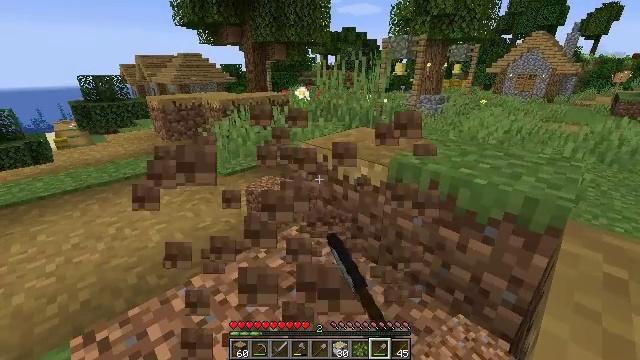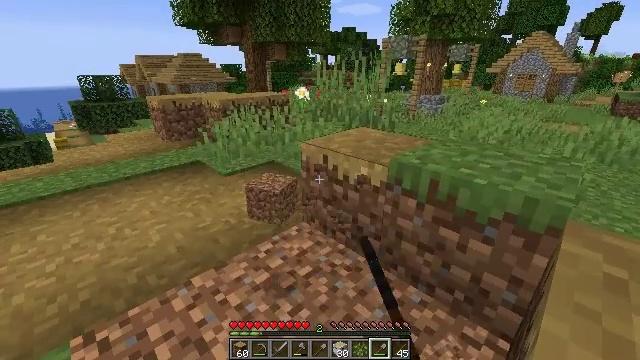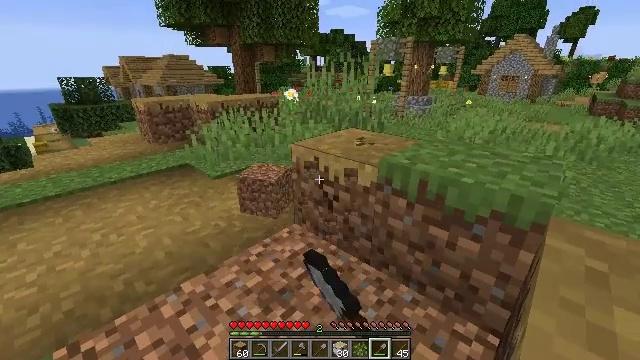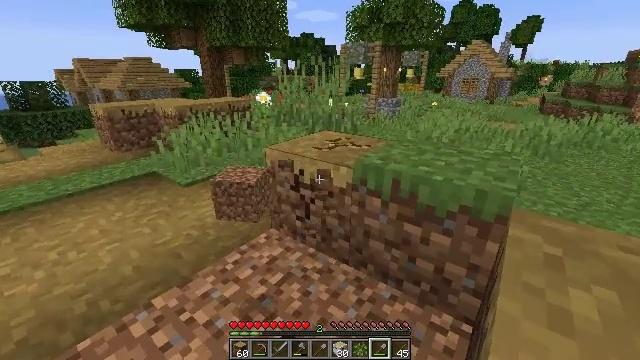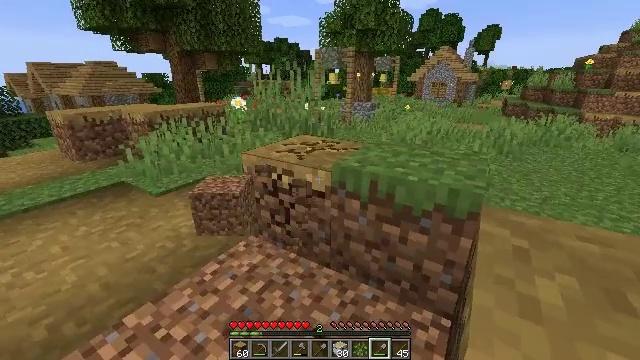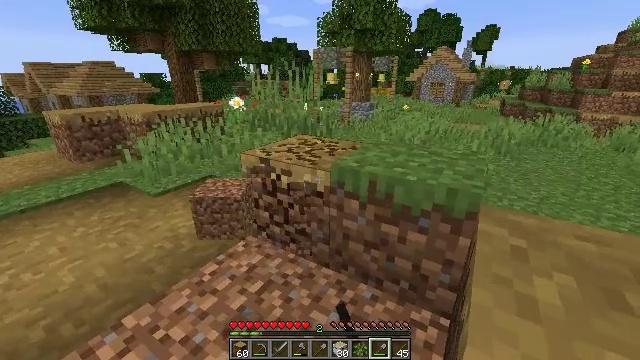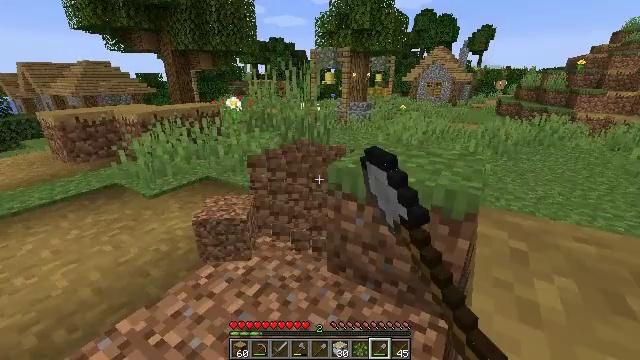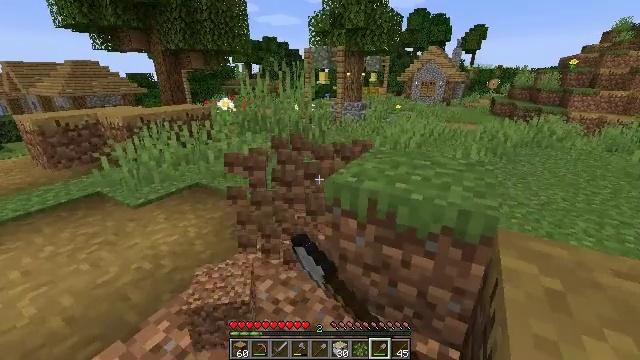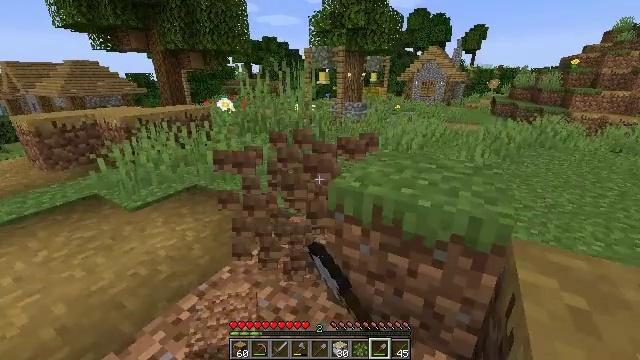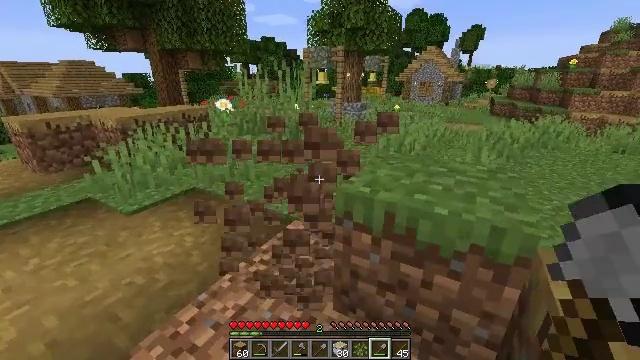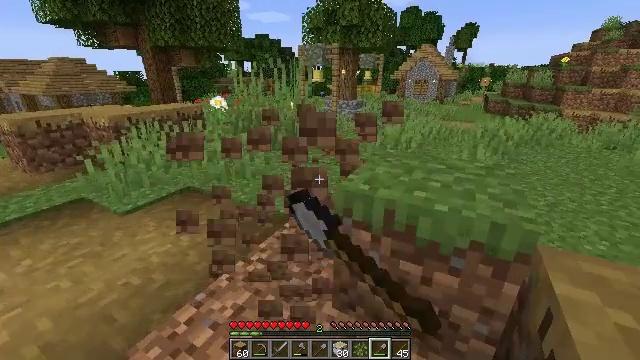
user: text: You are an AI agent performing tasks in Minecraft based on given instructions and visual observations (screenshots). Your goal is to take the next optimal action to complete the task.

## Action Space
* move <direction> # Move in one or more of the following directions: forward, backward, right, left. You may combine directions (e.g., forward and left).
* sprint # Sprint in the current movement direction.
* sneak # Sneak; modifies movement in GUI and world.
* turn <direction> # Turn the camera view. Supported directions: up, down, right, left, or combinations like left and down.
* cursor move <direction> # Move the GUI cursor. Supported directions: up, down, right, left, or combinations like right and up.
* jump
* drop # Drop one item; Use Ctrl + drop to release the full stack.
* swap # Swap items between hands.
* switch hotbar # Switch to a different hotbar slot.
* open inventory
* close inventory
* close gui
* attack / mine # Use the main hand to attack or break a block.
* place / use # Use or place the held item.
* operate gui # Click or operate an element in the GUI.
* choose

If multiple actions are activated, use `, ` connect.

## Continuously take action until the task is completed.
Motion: motion action
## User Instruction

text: Remove the grass path from the ground.
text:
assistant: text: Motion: attack / mine
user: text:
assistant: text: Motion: turn right, attack / mine
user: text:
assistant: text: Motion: turn right, attack / mine
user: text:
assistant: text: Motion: turn right, attack / mine
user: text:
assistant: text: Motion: attack / mine
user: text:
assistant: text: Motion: move forward, attack / mine
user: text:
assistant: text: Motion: move forward, turn right, attack / mine
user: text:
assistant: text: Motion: move forward, attack / mine
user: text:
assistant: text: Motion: attack / mine
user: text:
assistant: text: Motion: turn right, attack / mine
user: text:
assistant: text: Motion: attack / mine